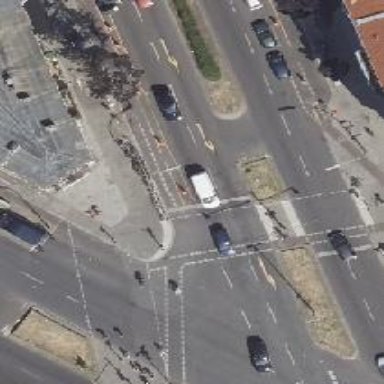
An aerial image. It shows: Crossing with traffic signals.